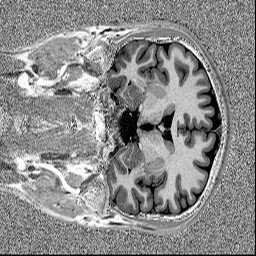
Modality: MP2RAGE
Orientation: coronal
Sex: male